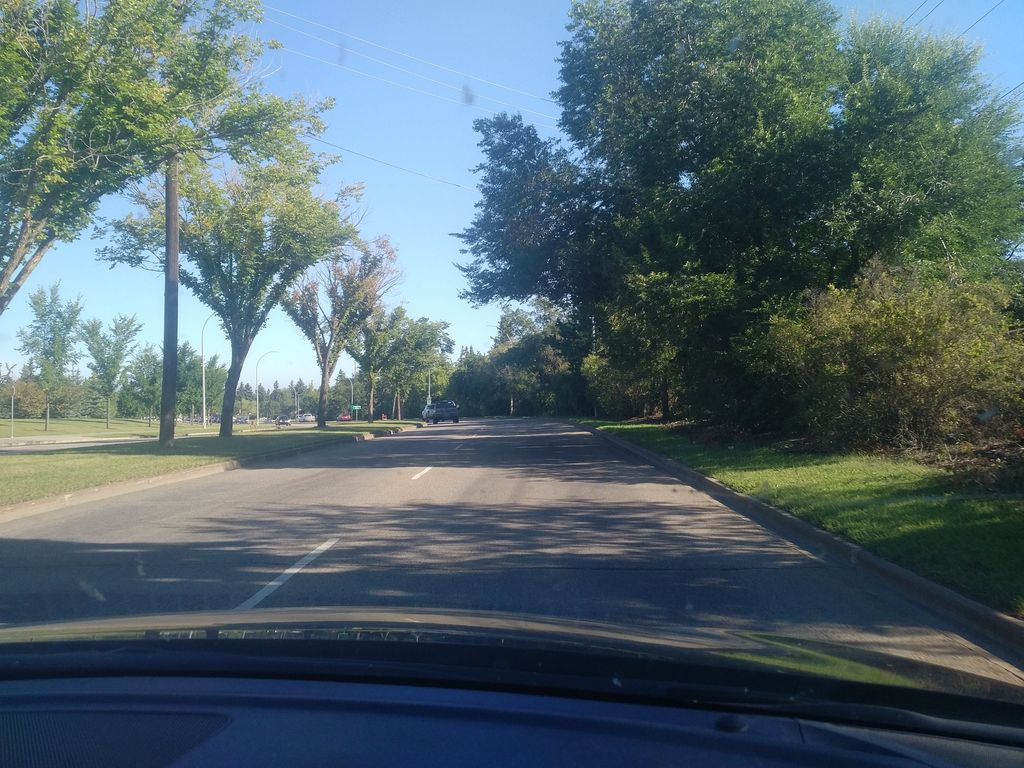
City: edmonton